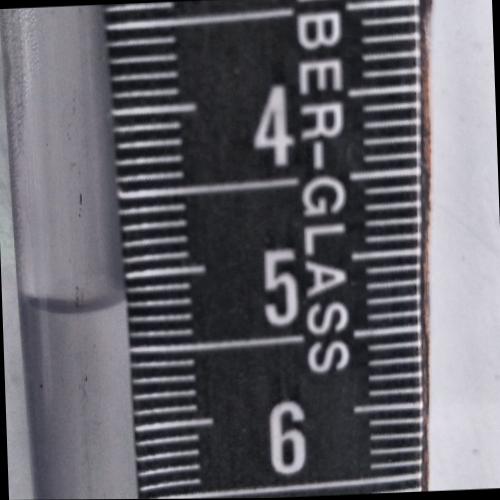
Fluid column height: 5.2 cm